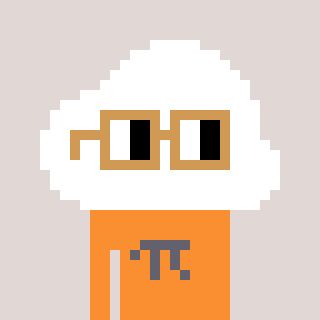
a pixel art character with square brown glasses, a cloud-shaped head and a orange-colored body on a warm background